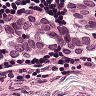
Metastatic tissue present: yes